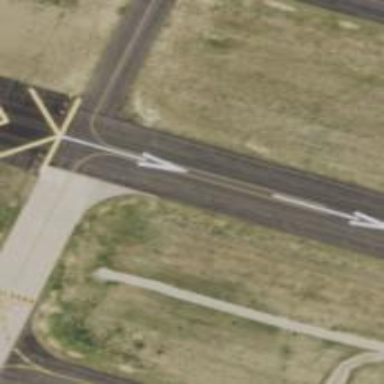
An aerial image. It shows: Asphalt runway with displaced threshold at airport.